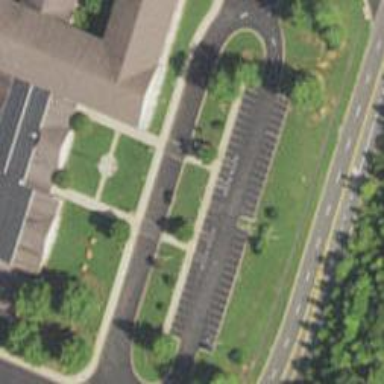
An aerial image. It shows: Parking space.